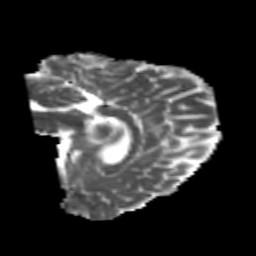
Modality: MD
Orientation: sagittal
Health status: healthy
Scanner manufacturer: philips
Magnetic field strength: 3 T
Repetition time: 6.964 s
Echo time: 0.092 s